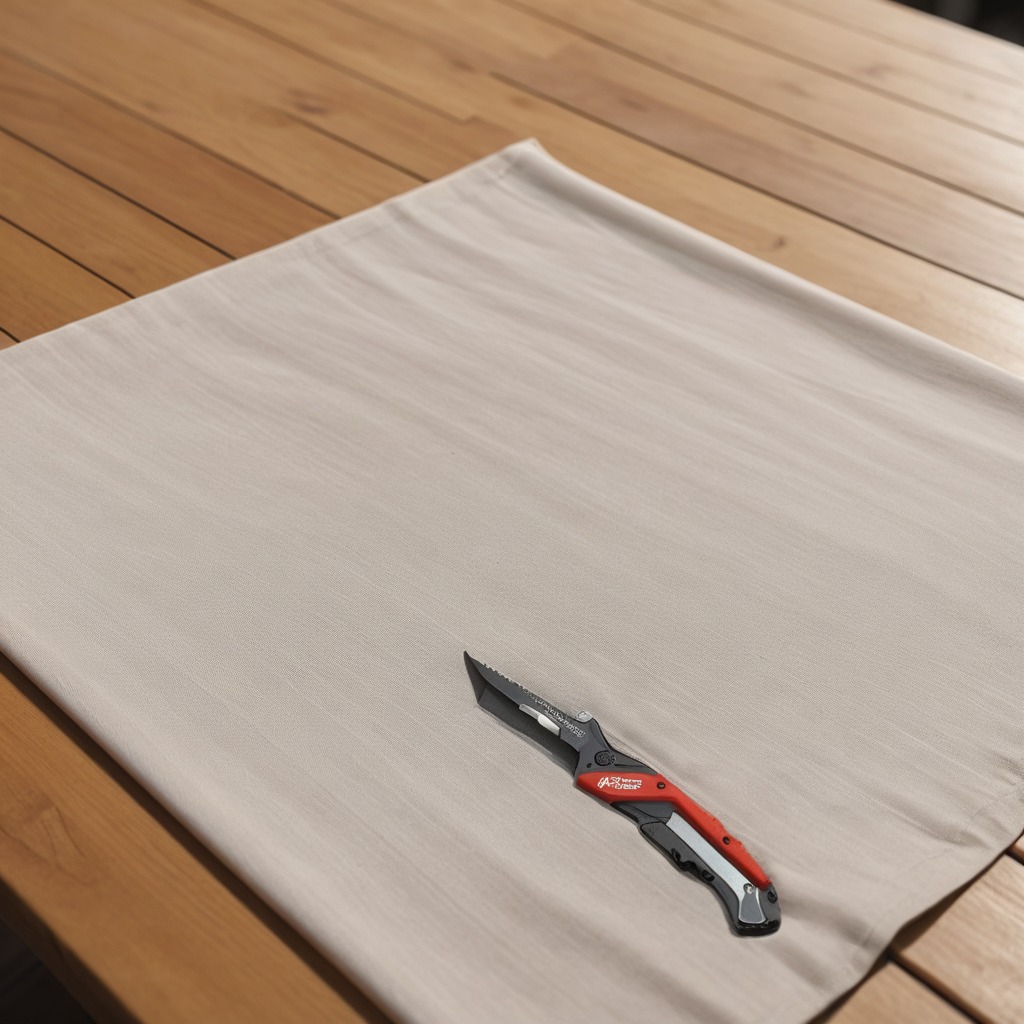
A utility knife lies on a wooden table.